Question: I am using regular expression first time, and I really amazed! well, new discovery always amazement :).
I am using in JavaScript. I am using in following manner;(There are many fields and all are working perfectly fine except this phone formatting)
'''
function validate(form) {
var phone = form.phone.value;
var phoneRegex = /^(\+|00)\d{2,3}-\d{1,2}-\d{3}-\d{4}$/g;
//Checking 'phone' and its regular expressions
if(phone == "") {
inlineMsg('phone','<strong>Error</strong><br />You must enter phone number.',2);
return false;
}
if(!phone.match(deptRegex)) {
inlineMsg('phone','<strong>Error</strong><br />Enter valid phone <br />+xxx-x-xxx-xxxx (or) <br />00xxx-x-xxx-xxxx.',2);
return false;
}
return true;
}
'''
'''
<div id="wrapper">
<form name="form" id="form" class="form" onsubmit="validate(this);return false">
<label for="phone">Phone:</label><input type="text" name="phone" id="phone" />
<input type="submit" value="Submit" class="submit" />
</div>
'''
Now I am confuse that I might wrote the wrong expression but I tested it as well. I think I am mistaken to write the expression in JavaScript. Can someone help?
The following is the image from a <URL> where I tested the expression.

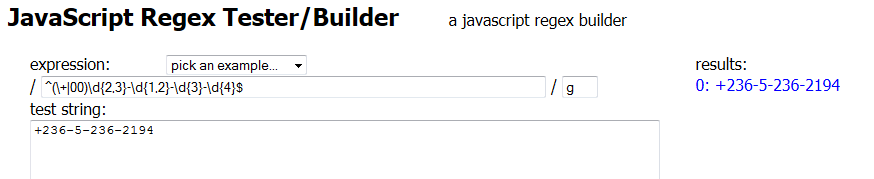
Answer: I can see two problems with your code:
- '</form>''</div>'- 'phoneRegex''deptRegex'
Once you correct those problems, the code runs fine. Have a look at it working on jsFiddle: <URL>
If that doesn't work, the problem is probably your 'inlineMsg' function. I'm not familiar with that one, so make sure you're using it correctly.